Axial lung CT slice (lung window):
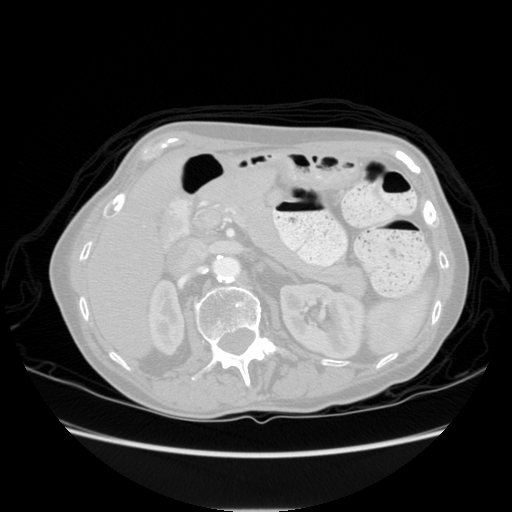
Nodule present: no